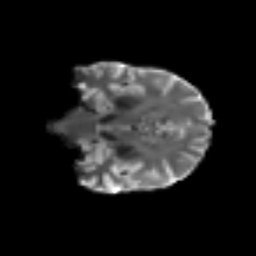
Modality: T2w
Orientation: coronal
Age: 49
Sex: female
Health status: ill
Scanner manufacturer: siemens
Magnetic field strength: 3 T
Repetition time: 8.7 s
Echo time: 0.11 s